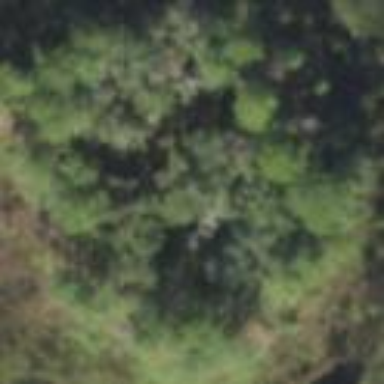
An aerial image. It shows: Beautiful woodland area.